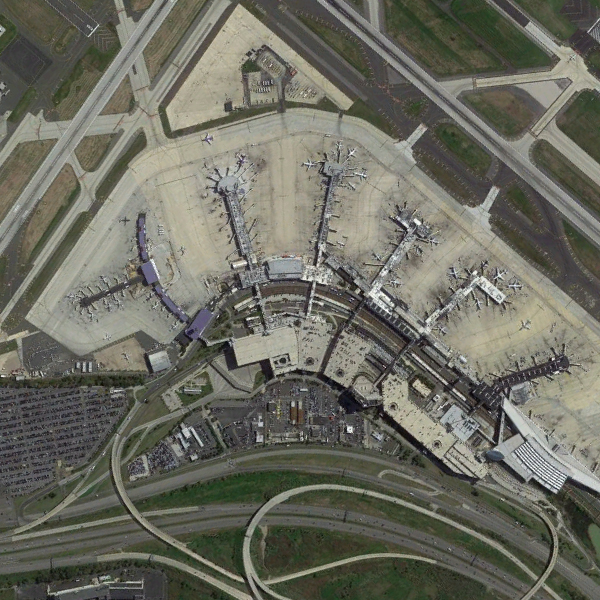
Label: Airport